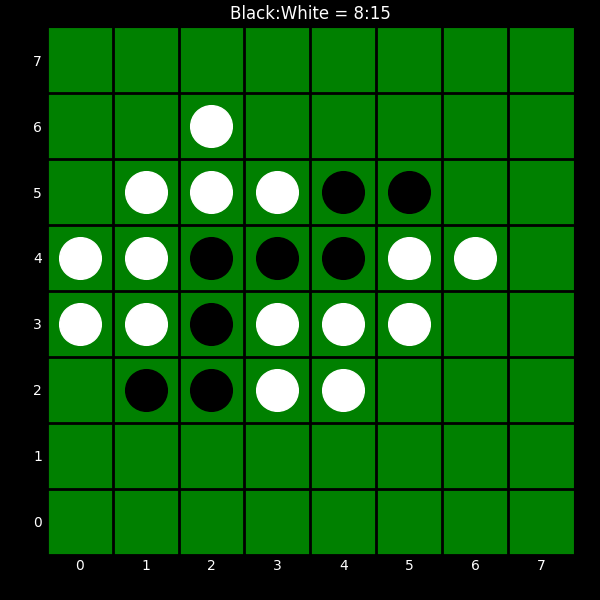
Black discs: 8
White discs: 15